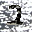
Label: 2